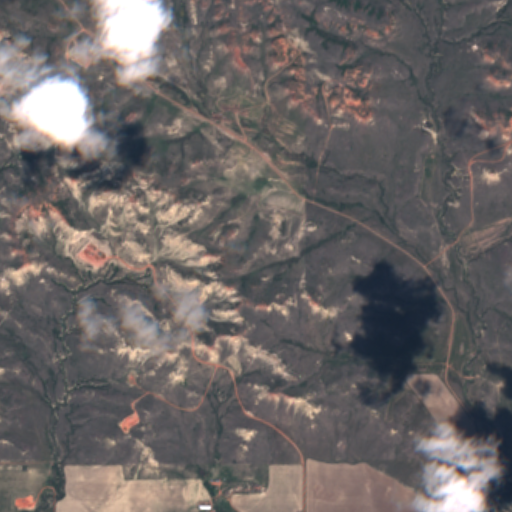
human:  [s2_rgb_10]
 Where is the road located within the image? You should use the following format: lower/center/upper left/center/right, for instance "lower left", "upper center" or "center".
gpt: There is no road in the image.